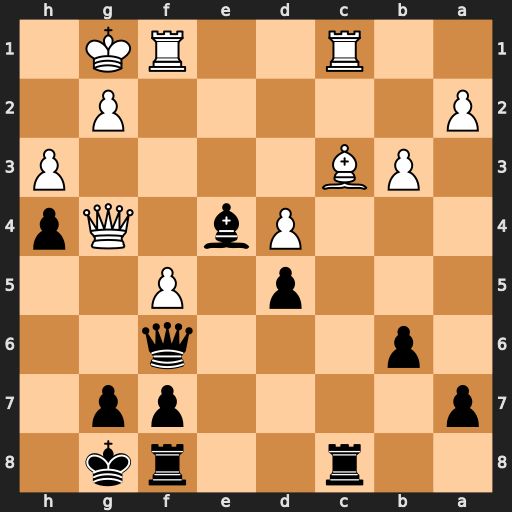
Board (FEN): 2r2rk1/p4pp1/1p3q2/3p1P2/3Pb1Qp/1PB4P/P5P1/2R2RK1
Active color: b
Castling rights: -
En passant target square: -
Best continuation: Rxc3 Rxc3 Qxd4+ Rf2 Qxc3